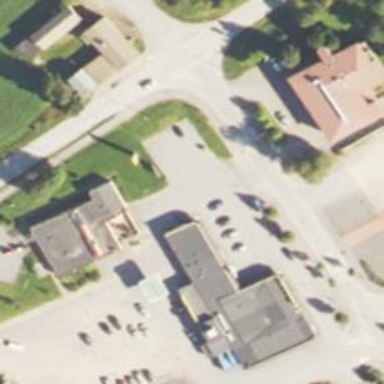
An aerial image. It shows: Pharmacy providing healthcare services.